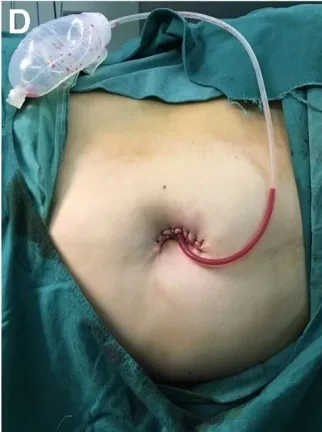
Laparoscopic external scenes of intraoperative operation. (D) A view of the postoperative incision.
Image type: medical_photograph (other_medical_photograph)